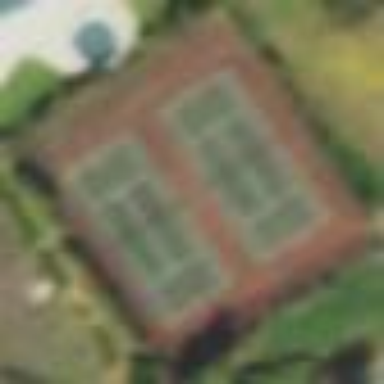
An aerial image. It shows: Tennis court on pitch.